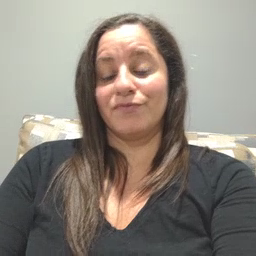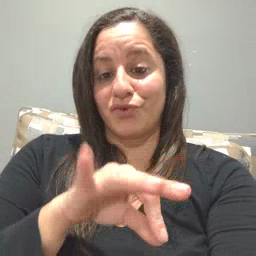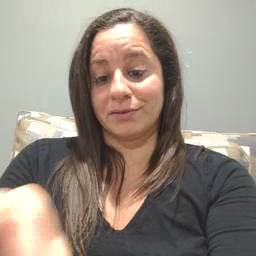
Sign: frenchfries